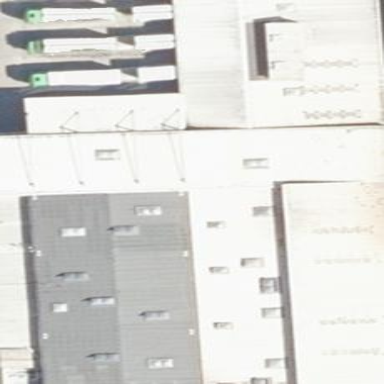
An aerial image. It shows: Commercial building.